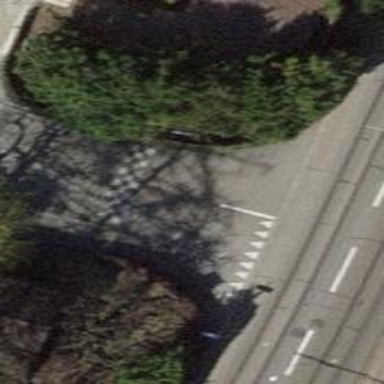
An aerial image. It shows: Table-style traffic calming feature.